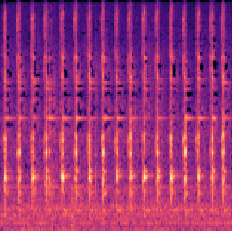
Sound class: Clock tick